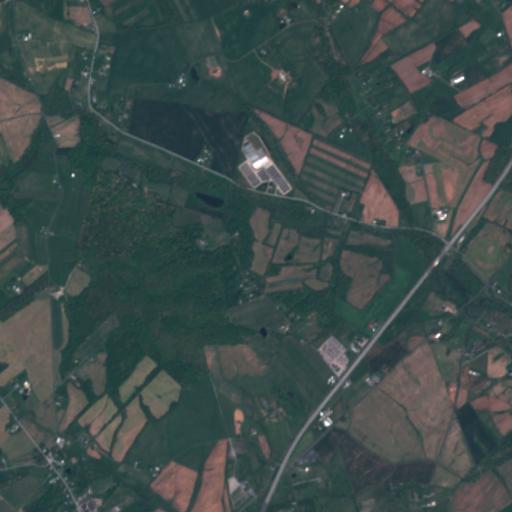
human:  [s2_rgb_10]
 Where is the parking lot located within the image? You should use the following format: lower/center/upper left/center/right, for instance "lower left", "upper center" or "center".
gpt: The parking lot is located in the lower left of the image.
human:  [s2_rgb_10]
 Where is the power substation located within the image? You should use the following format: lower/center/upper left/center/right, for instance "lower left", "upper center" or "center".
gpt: The power substation is located in the lower left of the image.
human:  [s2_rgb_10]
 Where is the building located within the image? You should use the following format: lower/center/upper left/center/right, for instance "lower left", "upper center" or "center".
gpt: There is no building in the image.